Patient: sex M, age 57
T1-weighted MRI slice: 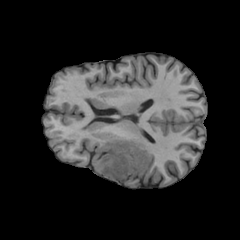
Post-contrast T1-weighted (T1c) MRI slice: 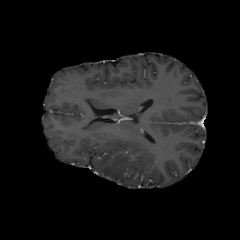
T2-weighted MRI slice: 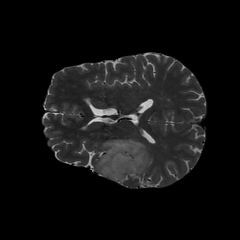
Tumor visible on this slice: yes
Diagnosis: Astrocytoma, IDH-wildtype
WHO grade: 2